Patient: sex M, age 76
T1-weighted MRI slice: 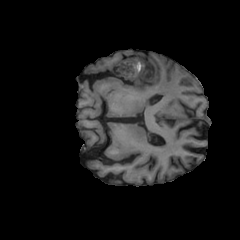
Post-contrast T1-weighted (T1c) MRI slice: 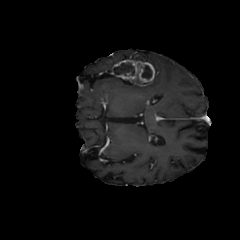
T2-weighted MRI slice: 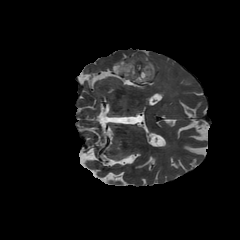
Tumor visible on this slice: yes
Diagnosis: Glioblastoma, IDH-wildtype
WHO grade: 4